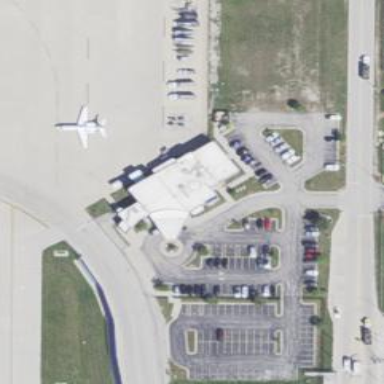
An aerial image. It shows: Terminal building at airport.